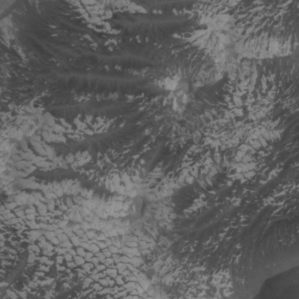
Label: non_frost